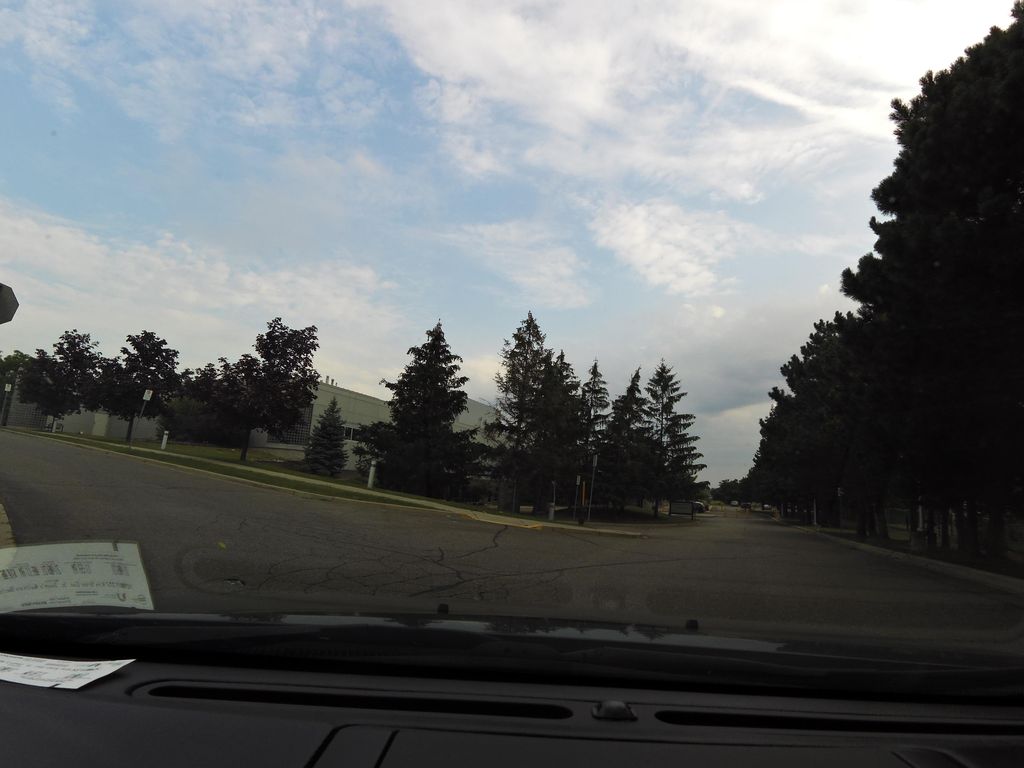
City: hamilton